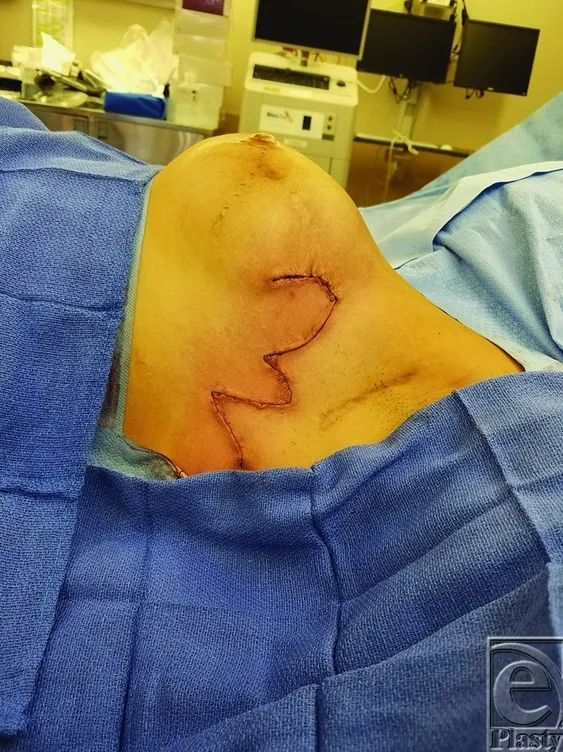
Closure with bilobed flap (case 3).
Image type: medical_photograph (other_medical_photograph)